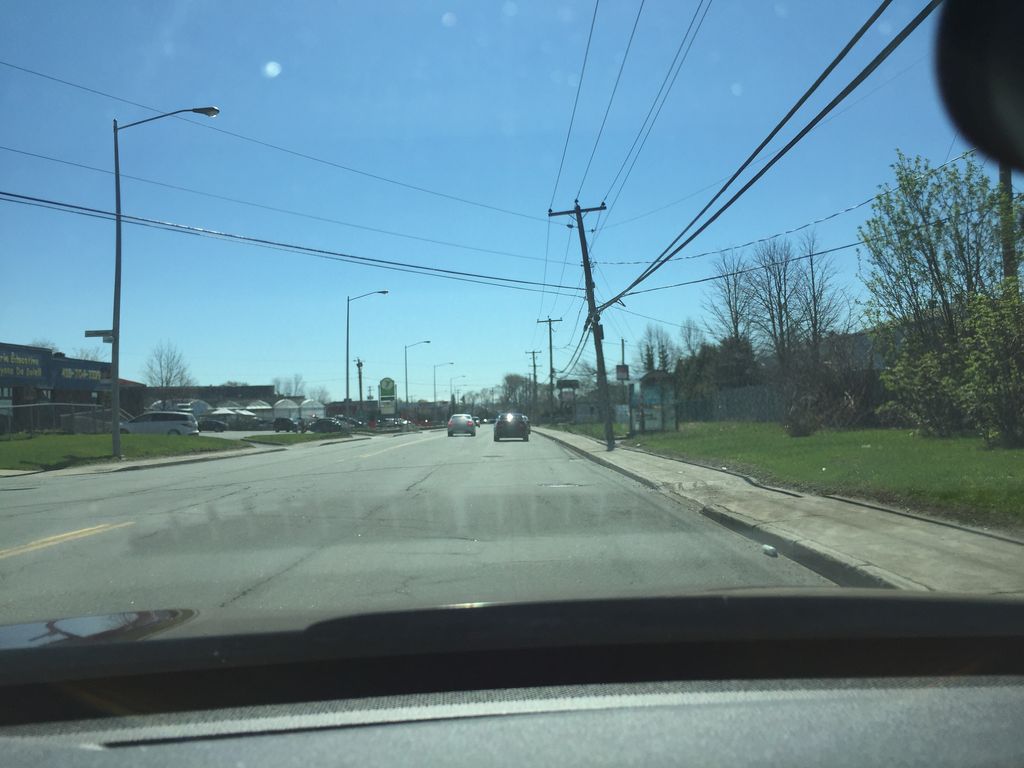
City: quebec_city